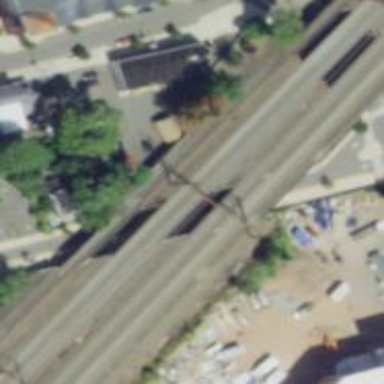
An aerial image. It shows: Bridge with electrified railway tracks featuring contact line.